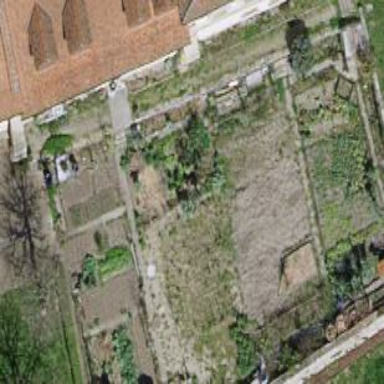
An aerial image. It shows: Vegetable garden in the leisure land area.